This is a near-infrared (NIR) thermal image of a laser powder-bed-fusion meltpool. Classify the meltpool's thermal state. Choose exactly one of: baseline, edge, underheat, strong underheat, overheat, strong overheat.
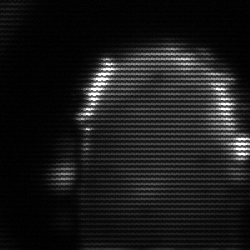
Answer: baseline